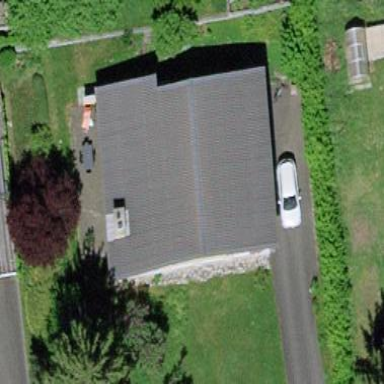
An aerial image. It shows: Simple and straightforward house.